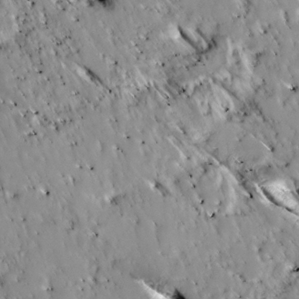
Label: non_frost